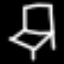
Label: chair